Aerial crown-view tile of a tropical tree (Barro Colorado Island, Panama), acquired 20241216:
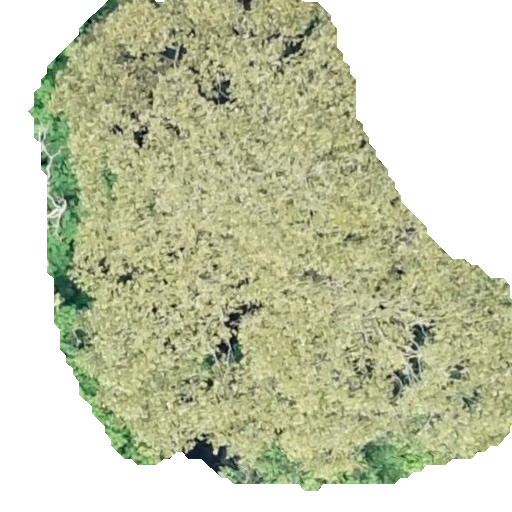
Species: Dipteryx oleifera
GBIF accepted scientific name: Dipteryx oleifera
Crown area: 253.628 m²